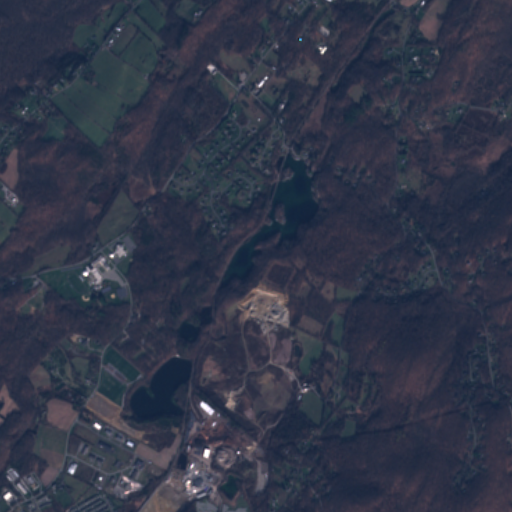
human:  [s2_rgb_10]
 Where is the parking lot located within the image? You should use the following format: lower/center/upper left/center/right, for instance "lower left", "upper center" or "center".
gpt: The parking lot is located in the lower left of the image.
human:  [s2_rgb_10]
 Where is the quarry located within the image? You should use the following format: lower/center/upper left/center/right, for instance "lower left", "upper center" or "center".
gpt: The quarry is located in the lower center of the image.
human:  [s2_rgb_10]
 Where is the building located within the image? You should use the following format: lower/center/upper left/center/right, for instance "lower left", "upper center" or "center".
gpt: The building is located in the lower left of the image.
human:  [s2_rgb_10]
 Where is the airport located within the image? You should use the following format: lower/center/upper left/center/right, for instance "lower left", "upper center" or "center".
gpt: There is no airport in the image.